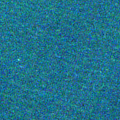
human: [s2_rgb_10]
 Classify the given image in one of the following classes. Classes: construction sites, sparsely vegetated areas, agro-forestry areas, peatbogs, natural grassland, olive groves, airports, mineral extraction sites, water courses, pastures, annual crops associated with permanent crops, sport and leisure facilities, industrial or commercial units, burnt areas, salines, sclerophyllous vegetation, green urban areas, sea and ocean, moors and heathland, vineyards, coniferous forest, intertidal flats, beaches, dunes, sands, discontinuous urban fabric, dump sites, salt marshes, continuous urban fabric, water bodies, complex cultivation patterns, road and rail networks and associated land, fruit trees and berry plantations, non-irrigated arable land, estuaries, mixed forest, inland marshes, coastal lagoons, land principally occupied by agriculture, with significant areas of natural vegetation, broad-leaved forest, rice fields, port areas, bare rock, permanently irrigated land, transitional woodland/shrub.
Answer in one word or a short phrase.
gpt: sea and ocean